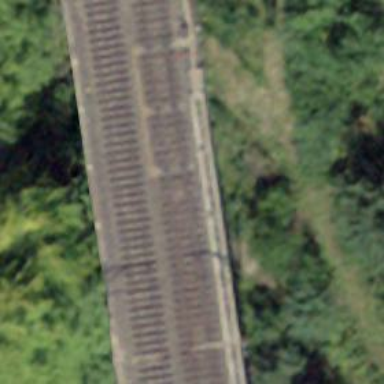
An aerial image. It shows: Viaduct railway bridge with electrified contact lines.